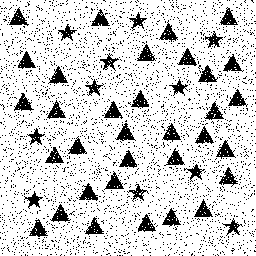
Squares: 0
Triangles: 33
Stars: 11
Total shapes: 44